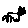
Label: cat